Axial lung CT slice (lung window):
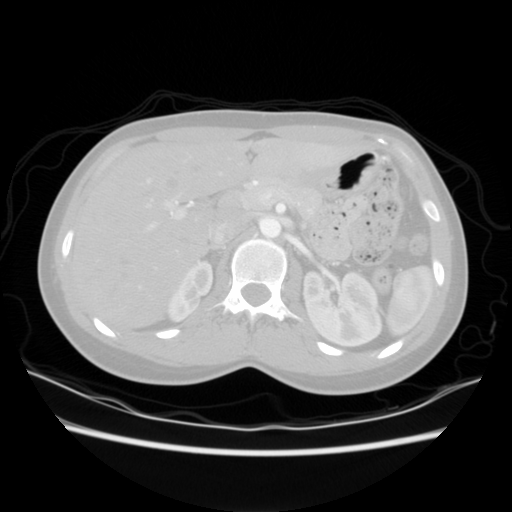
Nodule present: no